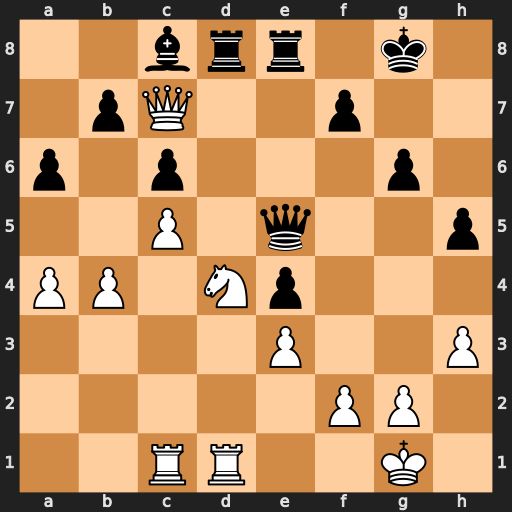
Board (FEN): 2brr1k1/1pQ2p2/p1p3p1/2P1q2p/PP1Np3/4P2P/5PP1/2RR2K1
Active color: w
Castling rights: -
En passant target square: -
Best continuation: Qxe5 Rxe5 Nxc6 Rxd1+ Rxd1